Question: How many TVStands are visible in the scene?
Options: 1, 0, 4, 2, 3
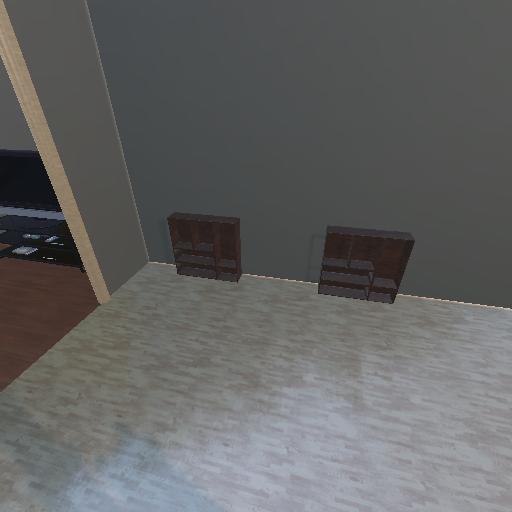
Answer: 1